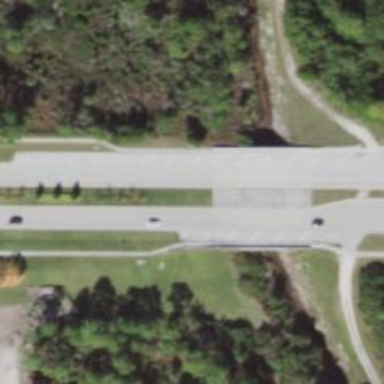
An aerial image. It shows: Tertiary road with bridge.